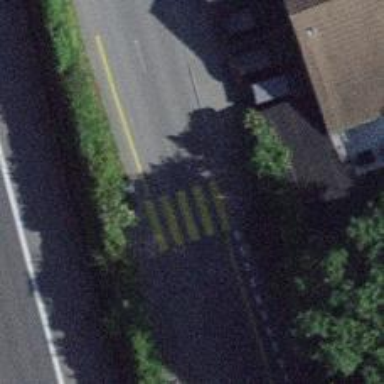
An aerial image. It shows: Marked zebra crossing on the road.